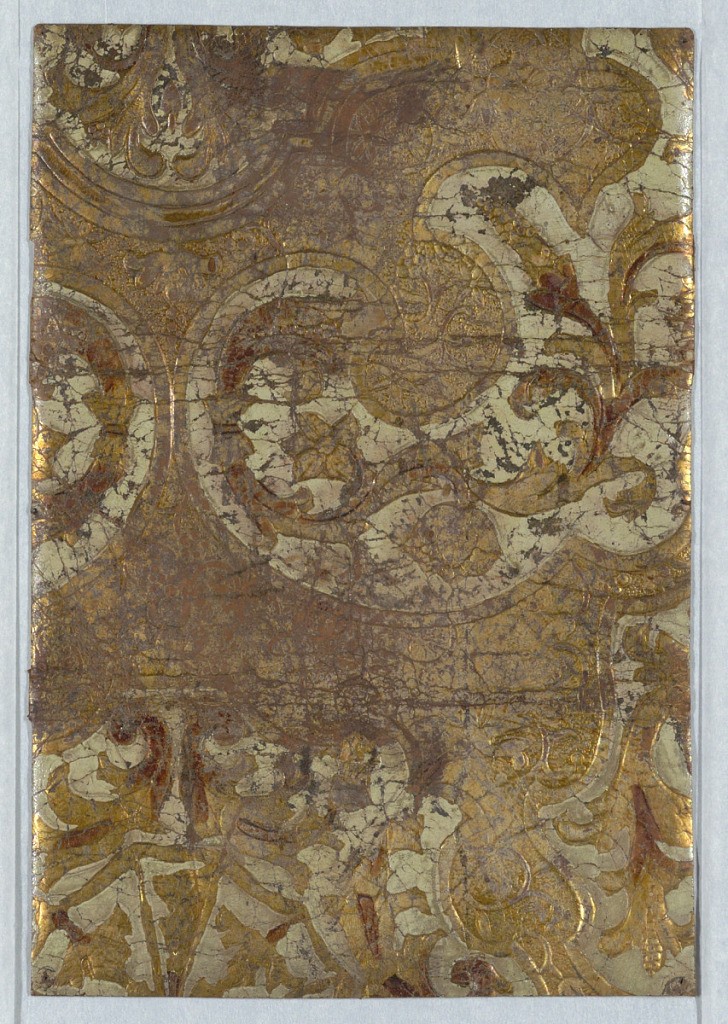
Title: Sidewall
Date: ca. 1680
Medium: Leather, stamped, silvered, painted
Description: Blue field, diapered scrollwork with sprays of flowers and foliage.